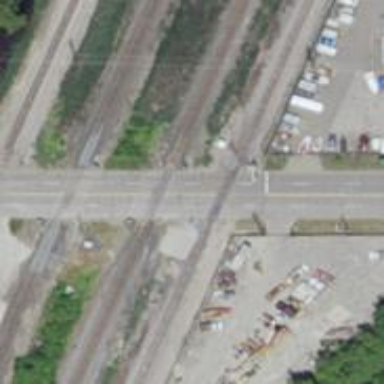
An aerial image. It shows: Level crossing with lights and saltire.